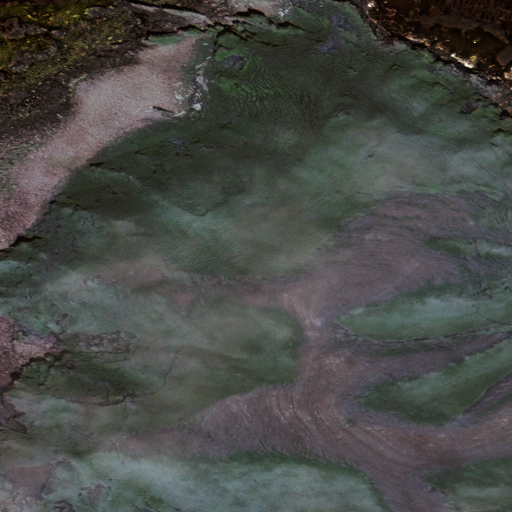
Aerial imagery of cape in Alaska named Derby Point containing only unknown